Question: '''
[2013-10-05 15:41:30 - Dex Loader] Unable to execute dex: Multiple dex files define Lmyjava/awt/datatransfer/DataFlavor;
[2013-10-05 15:41:30 - KoldRainApplicationsSeries] Conversion to Dalvik format failed: Unable to execute dex: Multiple dex files define Lmyjava/awt/datatransfer/DataFlavor;
'''
I know this is a build path issue, but I dont know whats wrong with my build path, so here is a screenshot of it

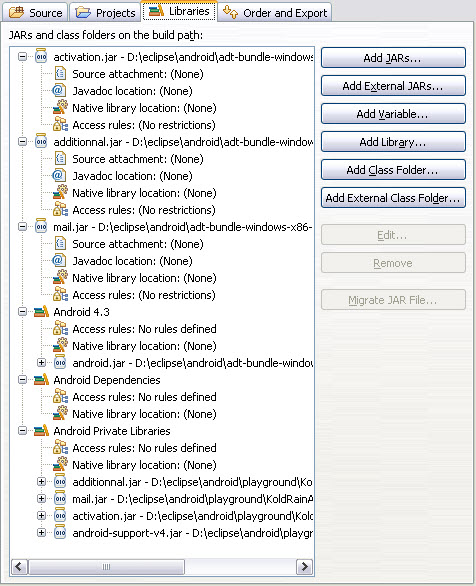
Answer: Since last Android versions you're not supposed to add libraries from the build path, but just copy&paste them into libs folder.
Remove external jars ('activation.jar', 'additional.jar' and 'mail.jar') from your 'Build path', and add them to 'libs' folder (you may create the folder if it doesn't exist).